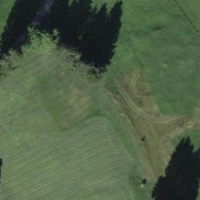
EUNIS habitat code: 24
Species observed at this site:
Buteo buteo